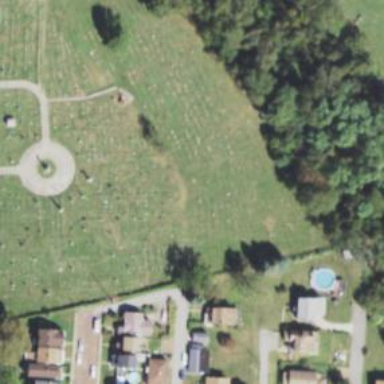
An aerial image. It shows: Cemetery.